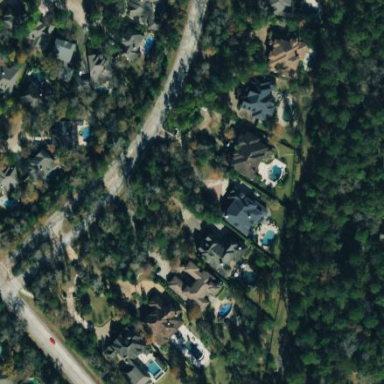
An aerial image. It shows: This residential area consists of single-family homes.